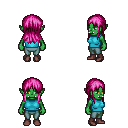
a pixel art fantasy rpg character, female body template, orc, green skin, teal sleeveless shirt, teal pants, pink unkempt hairstyle, maroon shoes, four views (front, back, left, right), 2x2 character sprite sheet, small pixel art, hard edges, no anti-aliasing